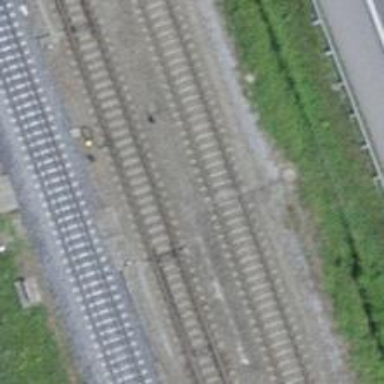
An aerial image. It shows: Railway switch.